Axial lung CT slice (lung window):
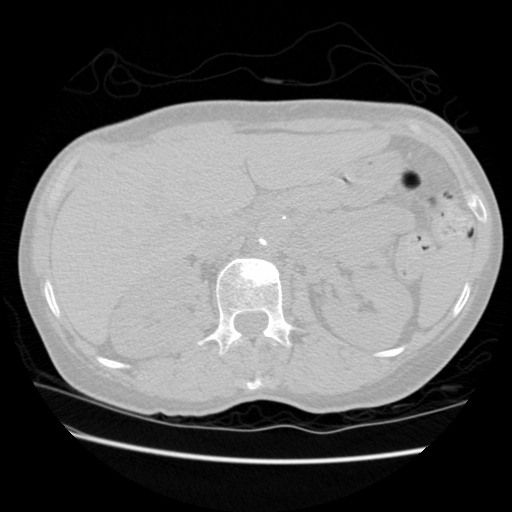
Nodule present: no